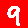
Digit: 9